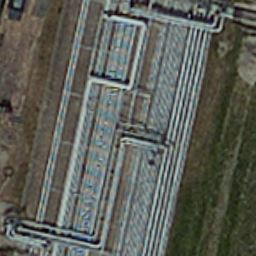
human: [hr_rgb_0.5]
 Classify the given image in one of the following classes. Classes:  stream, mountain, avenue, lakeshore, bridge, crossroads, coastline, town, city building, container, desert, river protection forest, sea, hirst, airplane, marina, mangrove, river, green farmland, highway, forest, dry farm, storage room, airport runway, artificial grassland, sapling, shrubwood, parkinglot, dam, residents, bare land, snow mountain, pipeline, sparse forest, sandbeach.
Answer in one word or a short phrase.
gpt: pipeline